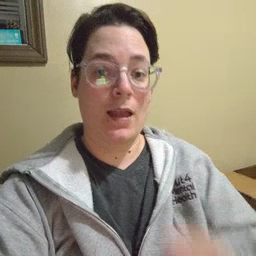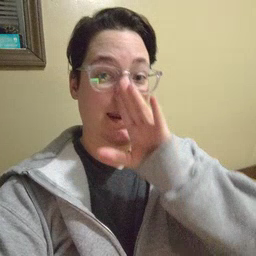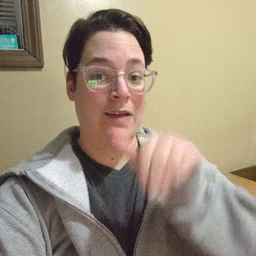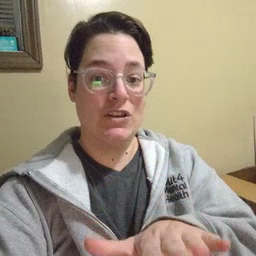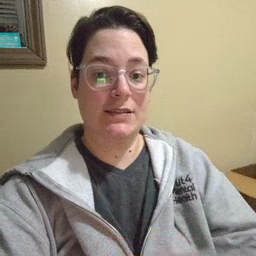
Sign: elephant